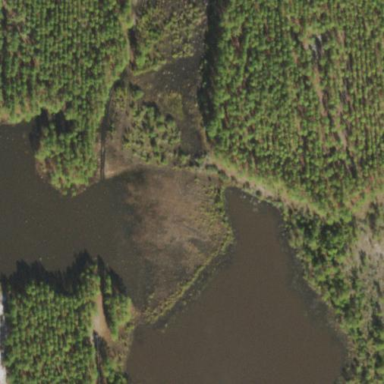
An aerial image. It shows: Marsh wetland.